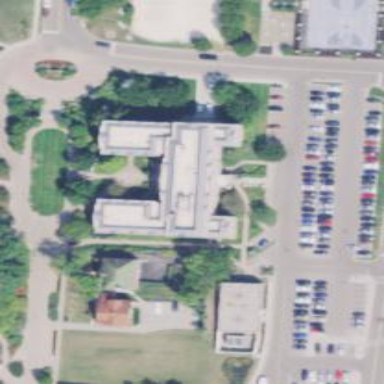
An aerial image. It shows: Dormitory building.